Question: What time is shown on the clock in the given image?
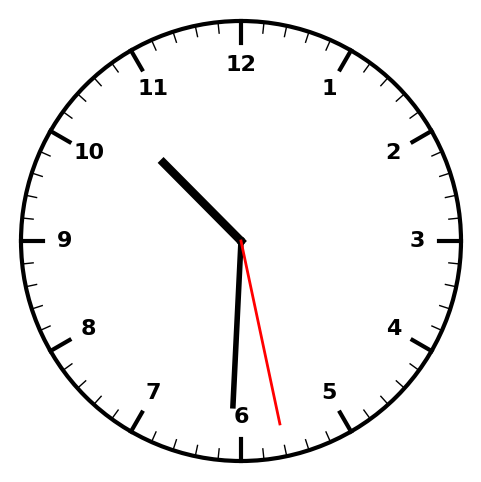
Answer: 10:30:28